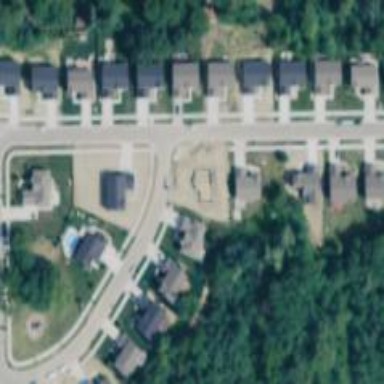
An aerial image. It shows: Neighborhood.